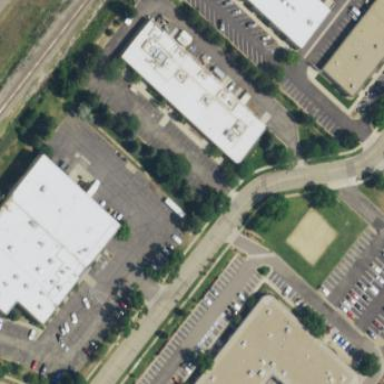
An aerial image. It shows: Office building.